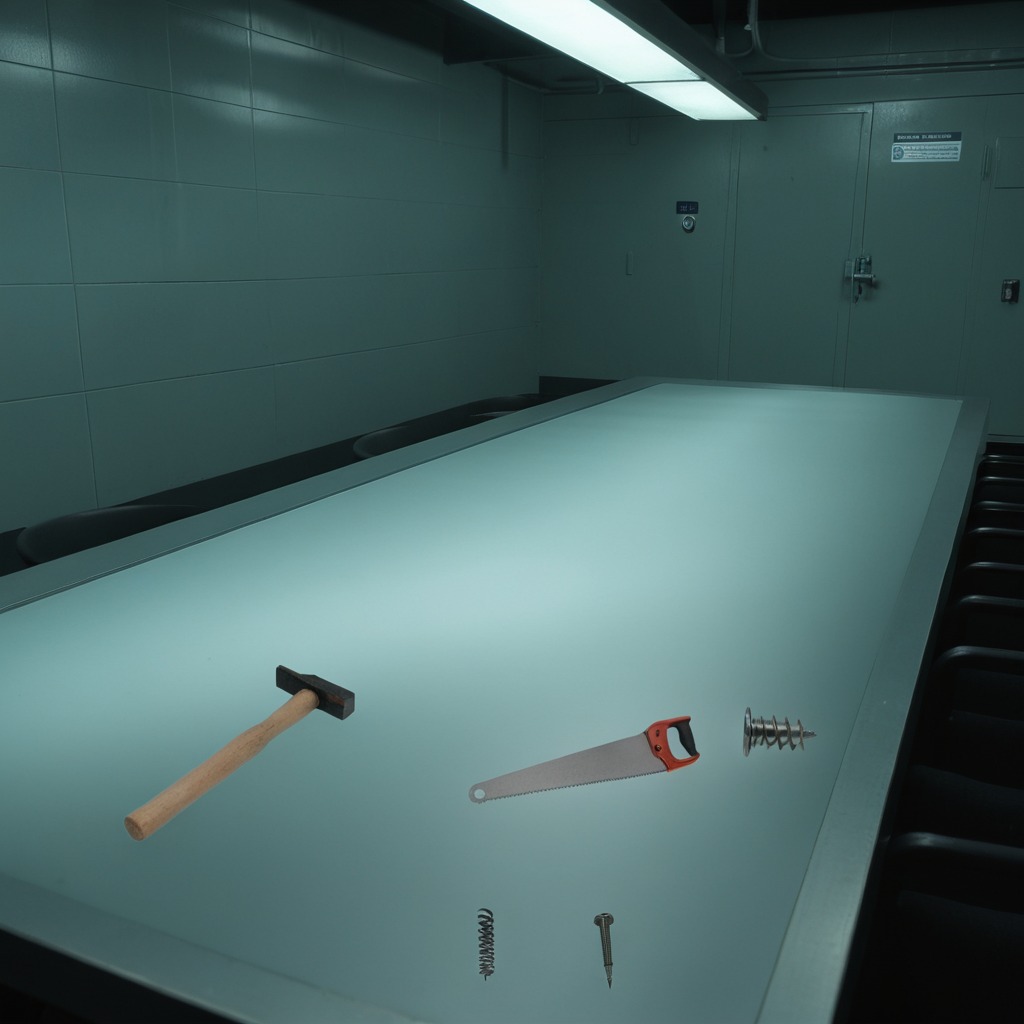
A metal machine screw, a hammer, an iron nail, a coiled metal spring, and a handheld metal saw are lying on a clean empty table in a railway signal maintenance room lit by harsh overhead fluorescents.